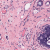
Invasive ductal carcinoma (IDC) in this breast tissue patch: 0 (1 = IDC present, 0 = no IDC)